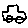
Label: car